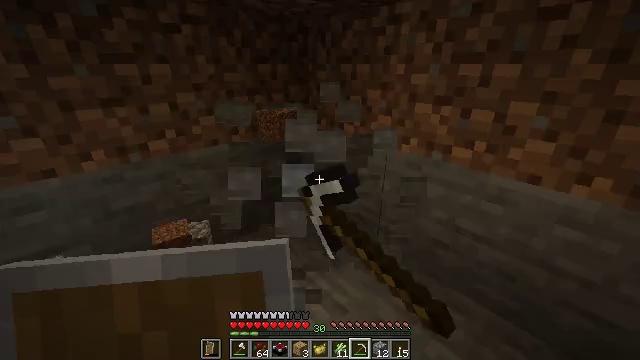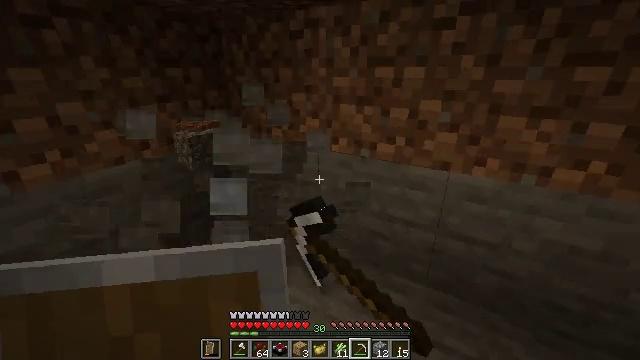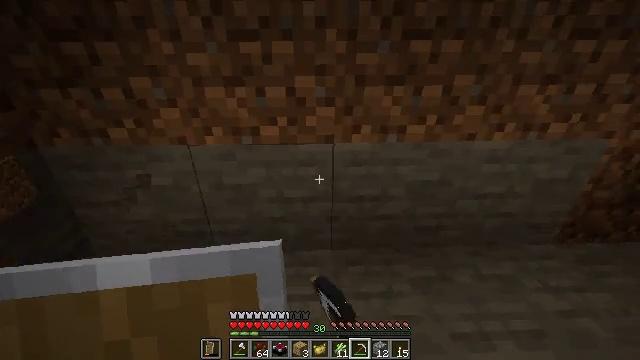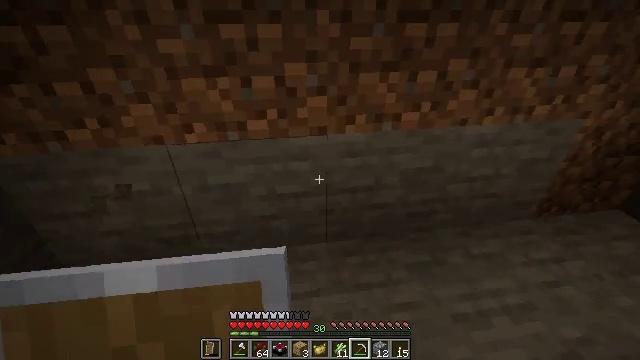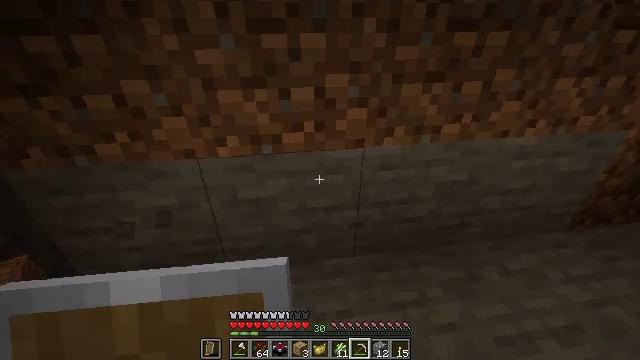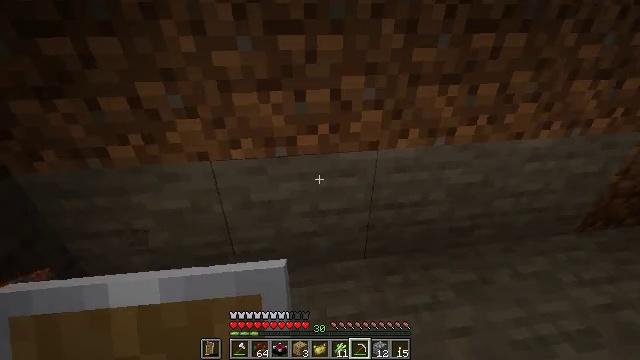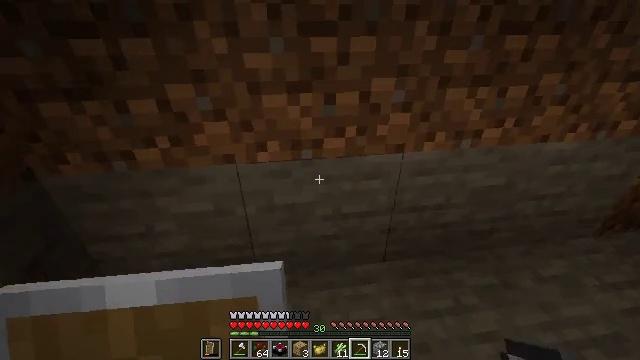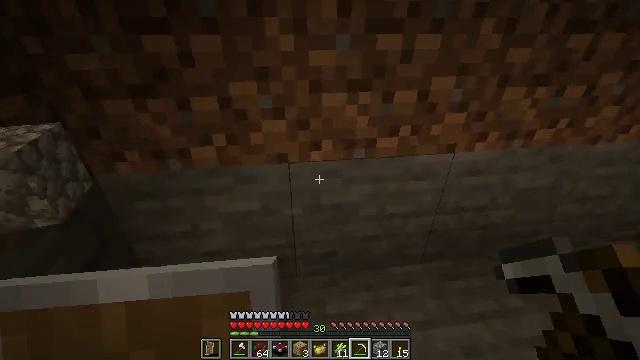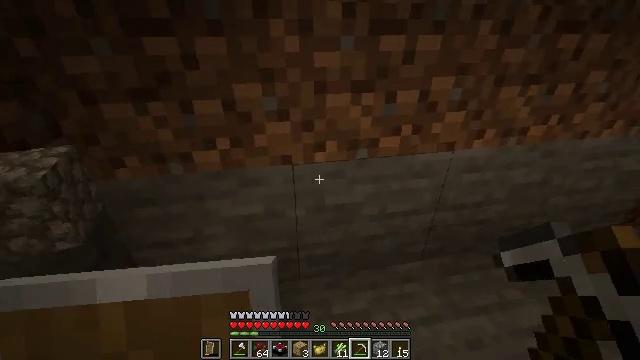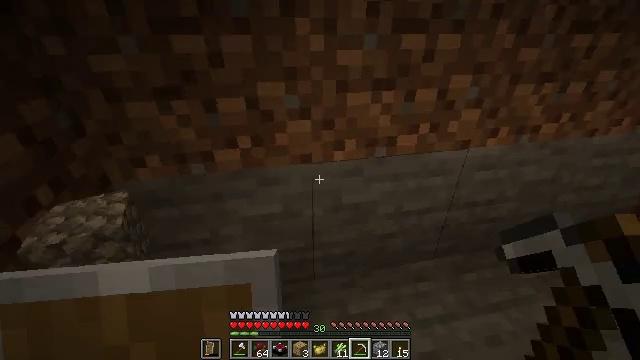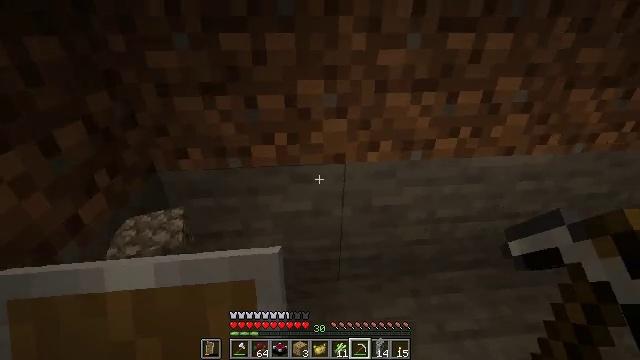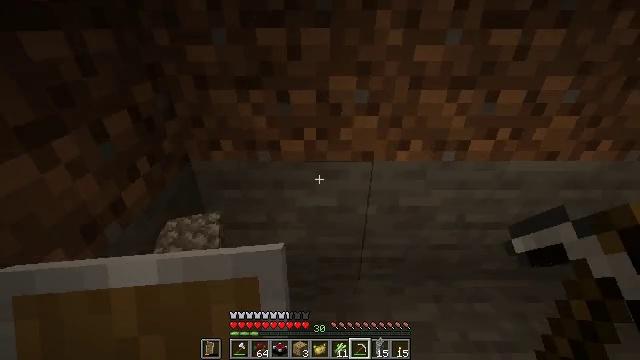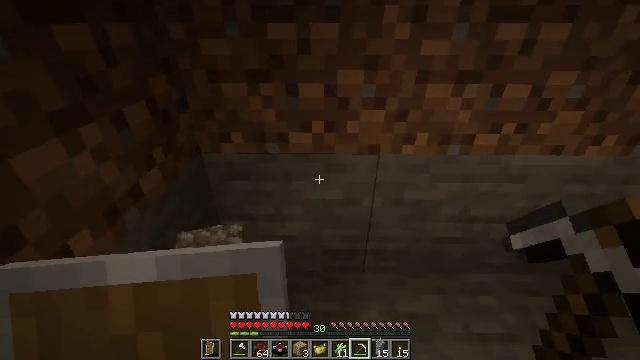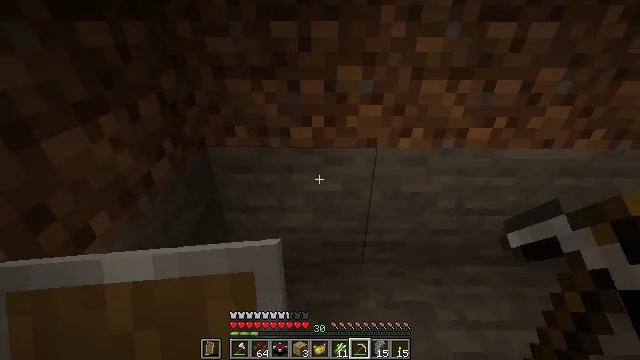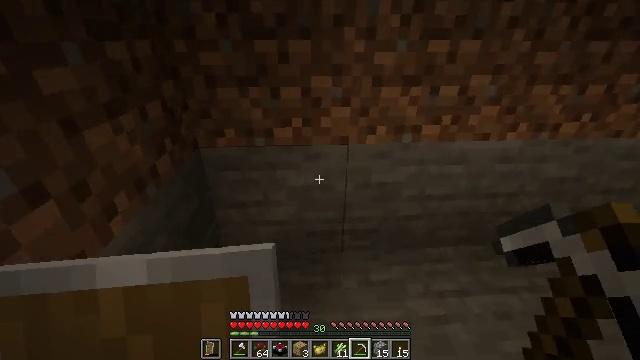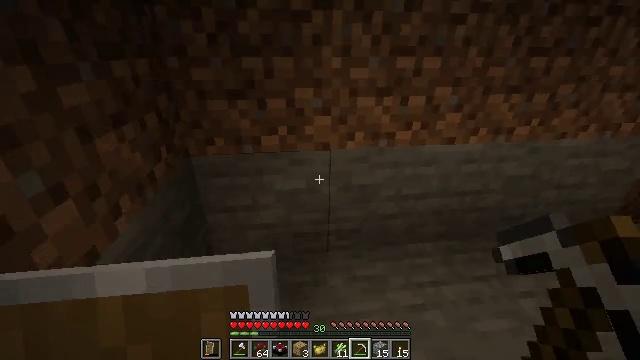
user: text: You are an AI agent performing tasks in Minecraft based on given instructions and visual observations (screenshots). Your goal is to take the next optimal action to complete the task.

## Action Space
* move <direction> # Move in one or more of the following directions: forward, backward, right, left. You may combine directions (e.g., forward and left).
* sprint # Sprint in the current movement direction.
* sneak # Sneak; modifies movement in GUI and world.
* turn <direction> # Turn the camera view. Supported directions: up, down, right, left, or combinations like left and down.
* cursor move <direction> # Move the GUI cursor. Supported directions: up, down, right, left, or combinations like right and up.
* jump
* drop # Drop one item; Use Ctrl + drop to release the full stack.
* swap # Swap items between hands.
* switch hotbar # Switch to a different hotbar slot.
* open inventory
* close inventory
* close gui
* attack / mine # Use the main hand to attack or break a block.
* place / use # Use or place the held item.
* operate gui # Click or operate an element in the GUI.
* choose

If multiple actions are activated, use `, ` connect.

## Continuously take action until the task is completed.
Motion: motion action
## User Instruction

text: Gather grass block for landscaping.
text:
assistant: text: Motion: move forward and move left, turn right
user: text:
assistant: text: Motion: move forward and move left, turn right and down
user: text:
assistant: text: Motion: move forward and move left, turn right and down
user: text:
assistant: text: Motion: move left
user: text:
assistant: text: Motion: move left
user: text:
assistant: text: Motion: move left
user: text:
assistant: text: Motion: move left
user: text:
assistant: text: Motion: turn right
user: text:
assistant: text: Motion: turn right
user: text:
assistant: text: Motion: turn left
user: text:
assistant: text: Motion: turn left
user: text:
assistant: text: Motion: move back, turn left
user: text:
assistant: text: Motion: move back
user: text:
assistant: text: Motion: move back, turn right and up
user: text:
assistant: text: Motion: move back, turn right and up
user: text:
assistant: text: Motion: turn right and up
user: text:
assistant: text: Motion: turn right
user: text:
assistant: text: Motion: turn right and down
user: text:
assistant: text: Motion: no_op
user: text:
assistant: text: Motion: move forward
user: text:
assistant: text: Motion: move forward
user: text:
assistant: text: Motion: move forward
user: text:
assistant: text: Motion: move forward, turn right
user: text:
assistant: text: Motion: move forward, turn right
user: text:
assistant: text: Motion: move forward, turn right
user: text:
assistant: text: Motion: move forward, turn right
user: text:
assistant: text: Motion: move forward and move right, turn right
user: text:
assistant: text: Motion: move forward and move right, turn right
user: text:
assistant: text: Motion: move forward and move right, turn right
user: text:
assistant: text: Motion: no_op